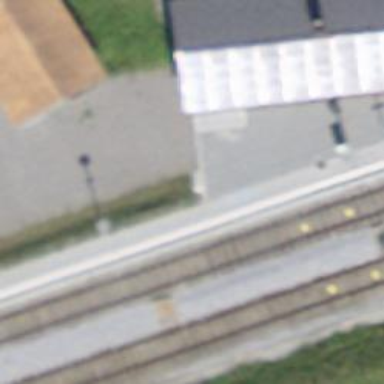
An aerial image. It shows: Single track abandoned railway siding.